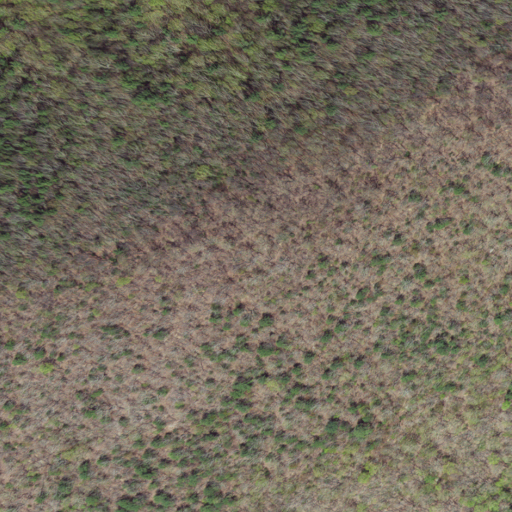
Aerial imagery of mountain in Virginia named Farmers Mountain containing deciduous forest, mixed forest, and grassland